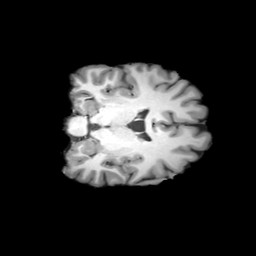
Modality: T1w
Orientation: coronal